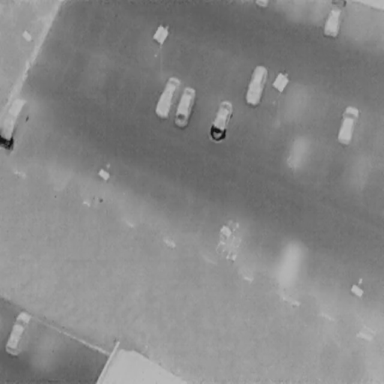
There are eight Cars in the infrared image.